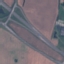
Land use / land cover: Highway